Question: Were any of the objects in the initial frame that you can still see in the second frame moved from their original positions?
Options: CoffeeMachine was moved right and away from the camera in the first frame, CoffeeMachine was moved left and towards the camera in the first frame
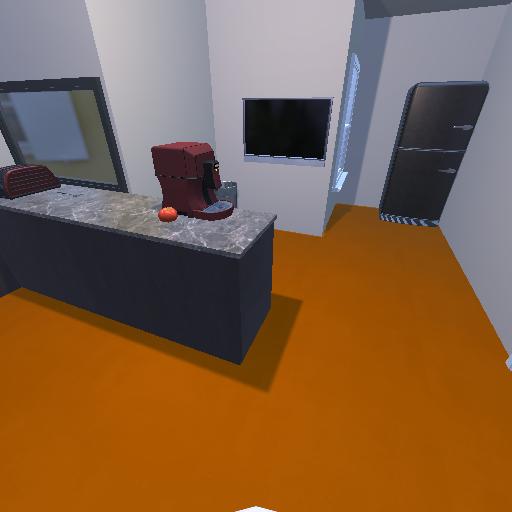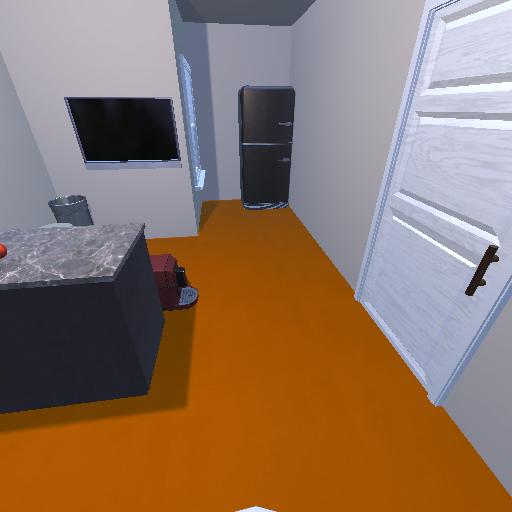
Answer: CoffeeMachine was moved right and away from the camera in the first frame